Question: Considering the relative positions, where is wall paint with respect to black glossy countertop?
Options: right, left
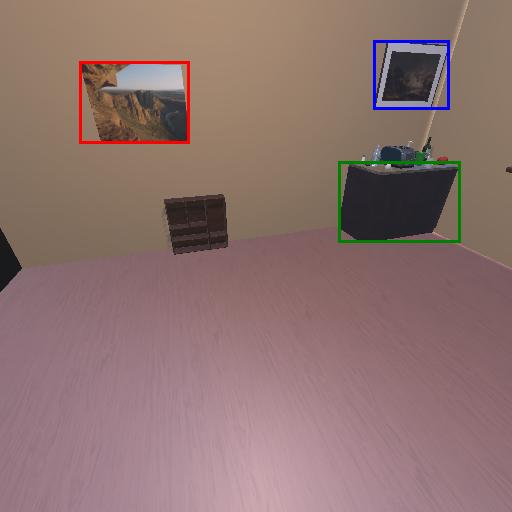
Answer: right